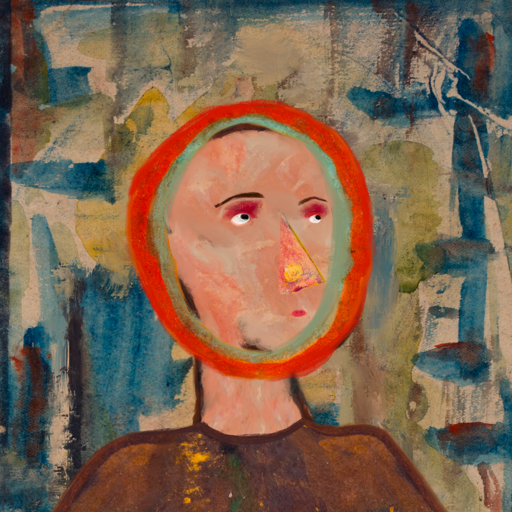
Background: Orphan, Head And Neck Side: Roy_Bahadur, Face Side: Irani, Bust: Comrade, Hair Side: Sisters, Head Accessory: Blank, Second Necklace: Blank, Necklace: Blank, Baby: Blank